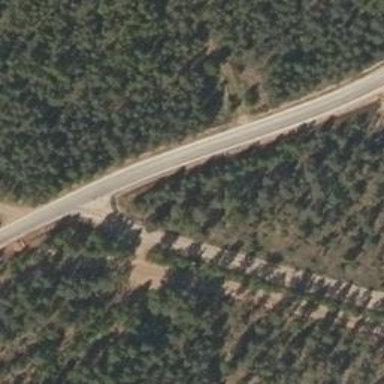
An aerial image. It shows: Unclassified road.